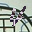
Label: 4